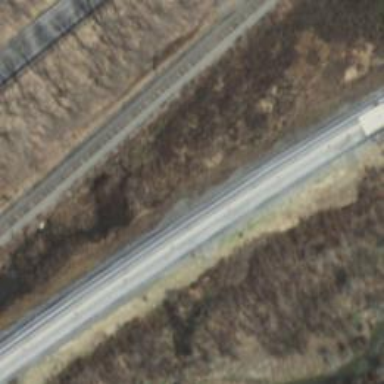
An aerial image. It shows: Asphalt motorway.